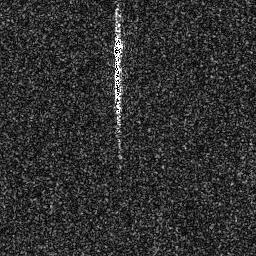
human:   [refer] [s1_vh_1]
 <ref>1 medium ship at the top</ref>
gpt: <box>[[42, 11, 48, 46, 0]]</box>